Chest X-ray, PA view. Patient: 78 years old, sex M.
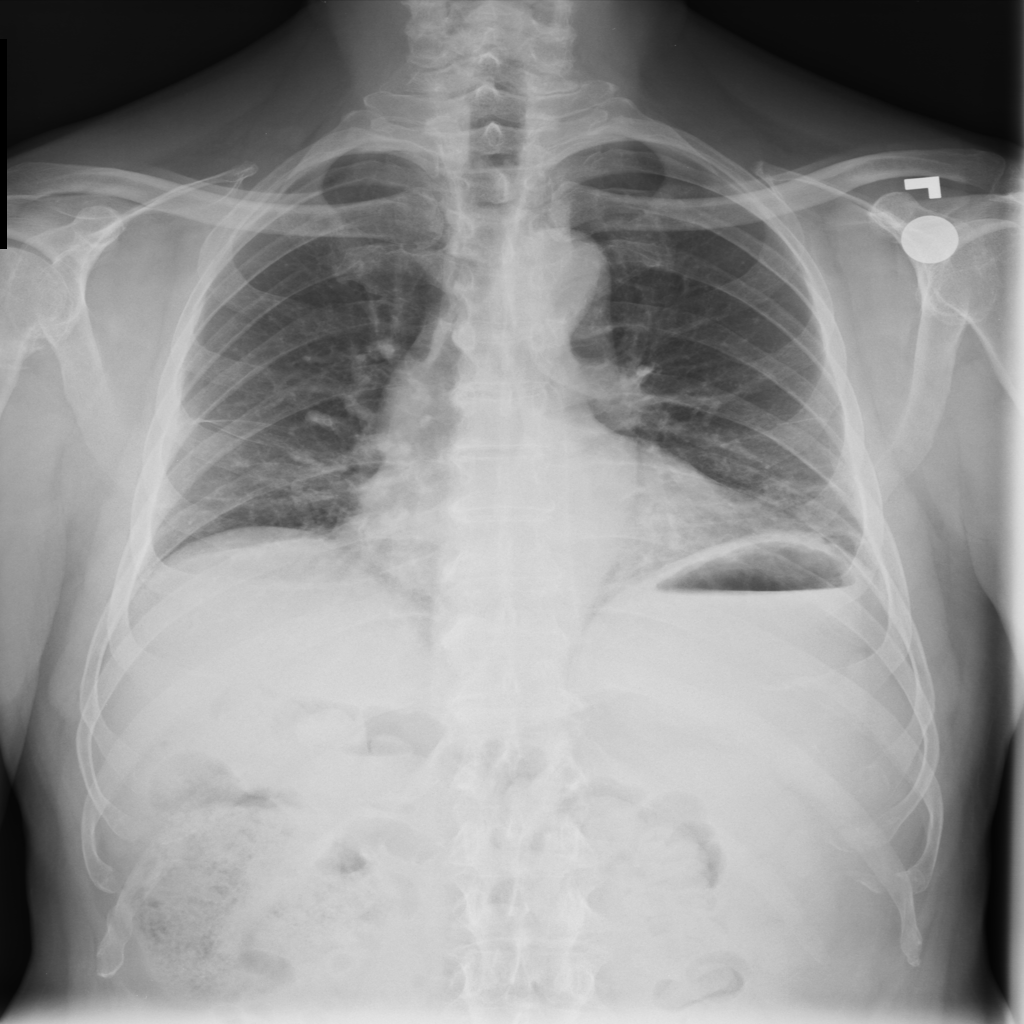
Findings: No Finding